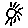
Label: sun